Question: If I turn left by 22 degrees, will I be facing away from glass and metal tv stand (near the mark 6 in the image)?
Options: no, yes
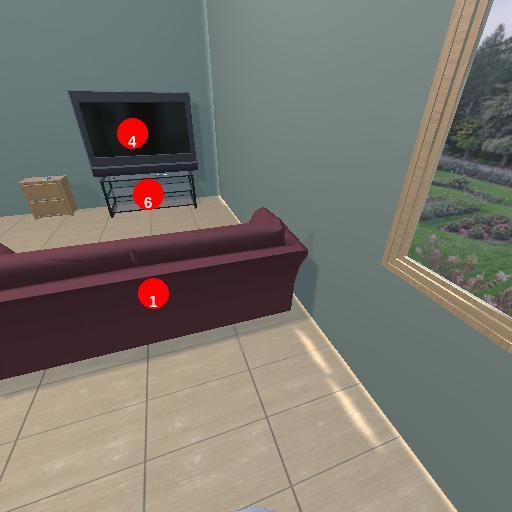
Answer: no